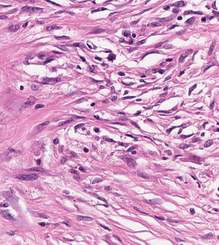
Tumor epithelial tissue: no
Tumor-associated stroma tissue: yes
Normal tissue: no